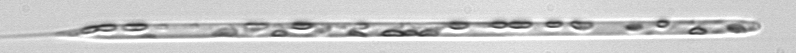
Label: Rhizosolenia